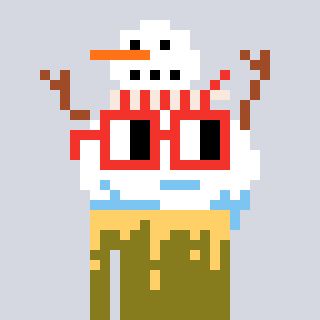
a pixel art character with square red glasses, a snowman-shaped head and a gunk-colored body on a cool background